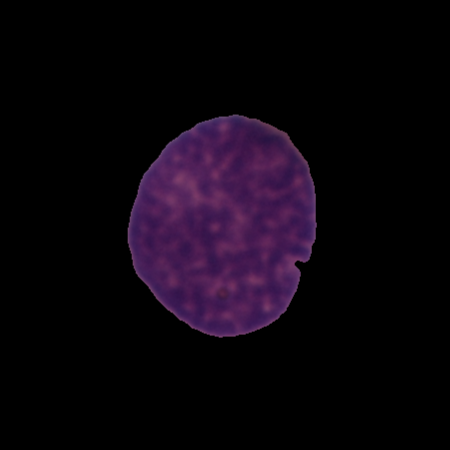
Label: cancer